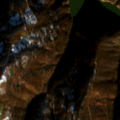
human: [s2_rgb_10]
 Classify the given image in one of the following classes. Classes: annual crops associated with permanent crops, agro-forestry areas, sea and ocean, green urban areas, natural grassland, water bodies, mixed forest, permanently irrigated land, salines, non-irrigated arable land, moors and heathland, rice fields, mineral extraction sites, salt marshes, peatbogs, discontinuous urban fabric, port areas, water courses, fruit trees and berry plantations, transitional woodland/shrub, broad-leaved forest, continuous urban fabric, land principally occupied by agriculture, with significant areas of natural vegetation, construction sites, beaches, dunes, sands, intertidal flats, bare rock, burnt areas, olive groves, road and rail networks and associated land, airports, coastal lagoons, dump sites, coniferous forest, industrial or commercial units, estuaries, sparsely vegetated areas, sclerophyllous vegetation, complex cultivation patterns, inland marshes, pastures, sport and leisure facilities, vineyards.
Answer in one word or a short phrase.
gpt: land principally occupied by agriculture, with significant areas of natural vegetation, broad-leaved forest, transitional woodland/shrub, water bodies